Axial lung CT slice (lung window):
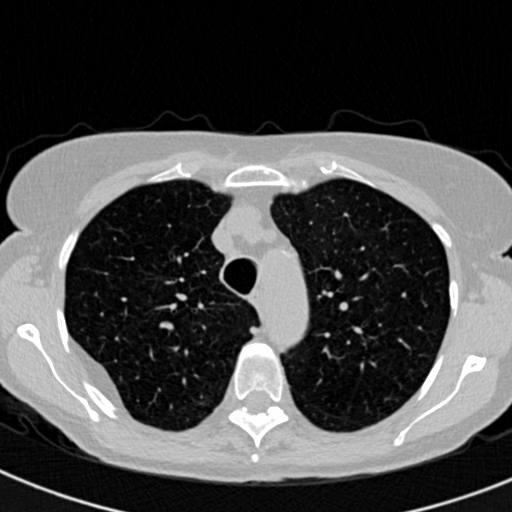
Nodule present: no